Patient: sex M, age 55
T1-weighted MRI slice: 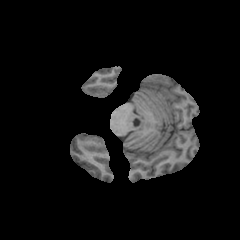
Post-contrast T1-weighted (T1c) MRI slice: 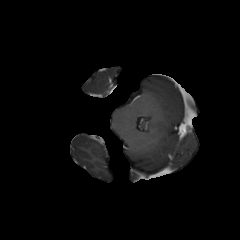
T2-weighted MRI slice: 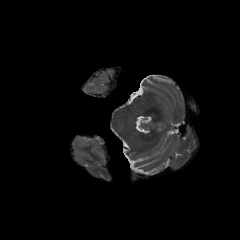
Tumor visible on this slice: no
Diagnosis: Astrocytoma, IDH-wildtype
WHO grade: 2